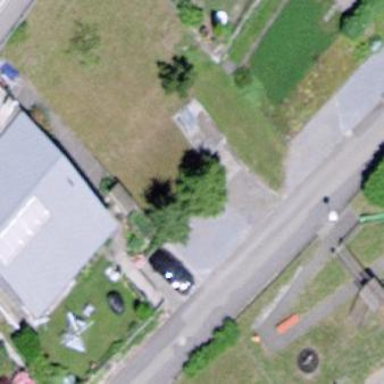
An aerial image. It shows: Garage building.